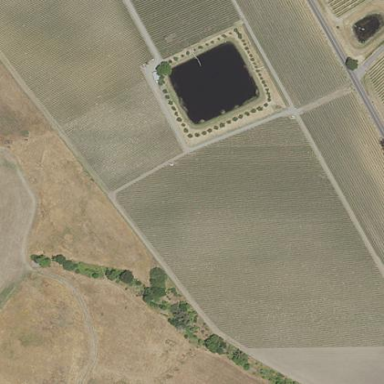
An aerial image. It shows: Vineyard with grape crops.